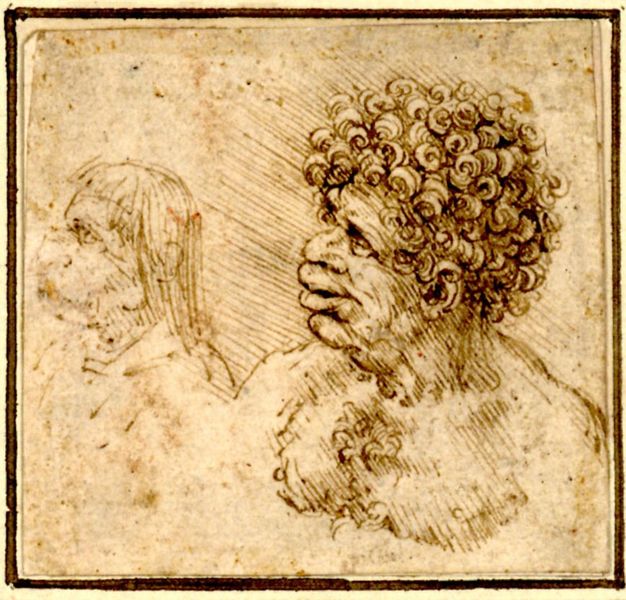
Titel: Zwei groteske Köpfe im Profil
Künstler: Leonardo da Vinci
Standort: Wien
Institution: Albertina, Wien
Schlagwörter: feder, kopf, mann, nackt, schatten, gelb, braun, brust, frau, köpfe, männer, nase, ohr, schwarz, skizze, zeichnung, alt, augen, gesicht, mensch, rahmen, rembrandt, portrait, porträt, auge, haare, lange haare, kinn, lippe, lippen, locken, schultern, rund, papier, italien, studie, graphik, sepia, tusch, neger, tusche, druck, schraffur, bleistift, tinte, pergament, afrikaner, schwarzer, mohr, dürer, schüchtern, behaarung, kaltnadel, michelangelo, wuchtig, unsicher, große nase, brustbehaarung, wulstig, brusthaar, afroamerikaner, anthropologisch, nach links, lockrn, rotnadel, brustbehaarunf, großer mund, grosse lippen